Question: I have a DataGridViewTextBoxColumn that holds different types of DataGridViewCells (Combobox, Text & Button).

Here is how I build the datagridview rows:
'''
Public Shared Function BuildDgvRow(ByVal tq As clsTabsQuestion) As DataGridViewRow
Dim Row As New DataGridViewRow
Dim ComboBoxCell As New DataGridViewComboBoxCell
Dim CellBtn As New DataGridViewButtonCell //File Upload
Dim CellTxtQ As New DataGridViewTextBoxCell //Cell question
Dim CellTxt As New DataGridViewTextBoxCell //Cell txt
CellTxtQ = New DataGridViewTextBoxCell
//Build row
With Row
//Add cell that will contain question
.Cells.Add(CellTxtQ)
//Add CheckBox / Button / Text to the other cell that will contain the answer
Select Case tq.sType
Case "YesNo"
ComboBoxCell = New DataGridViewComboBoxCell()
ComboBoxCell.Items.AddRange(New String() {"Yes", "No", "N/A"})
.Cells.Add(ComboBoxCell)
Case "FileUpload"
CellBtn = New DataGridViewButtonCell
.Cells.Add(CellBtn)
Case "Text"
CellTxt = New DataGridViewTextBoxCell
.Cells.Add(CellTxt)
End Select
//Set row values
.SetValues({tq.Title, ""})
.Tag = tq
End With
Return Row
End Function
'''
I cannot seem to get any "Text" property from the DataGridViewButtonCell class. Is there a way to set text on a DataGridViewButtonCell? This is a questionnaire and users are able to create their own. Therefore they have a choice to choose a combobox, text or button as an answer to their question.
Is what I'm trying to do possible?
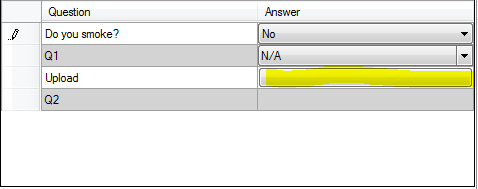
Answer: After further investigation I figured out my problem ... When I tried using the 'CellBtn.Value' I forgot that I was resetting the row value to an empty string. Silly me.
Here's how I solved it (two ways)
## Setting Text using DataGridViewButtonCell.Value
'''
Public Shared Function BuildDgvRow(ByVal tq As clsTabsQuestion) As DataGridViewRow
Dim Row As New DataGridViewRow
Dim ComboBoxCell As New DataGridViewComboBoxCell
Dim CellBtn As New DataGridViewButtonCell //File Upload
Dim CellTxtQ As New DataGridViewTextBoxCell //Cell question
Dim CellTxt As New DataGridViewTextBoxCell //Cell txt
CellTxtQ = New DataGridViewTextBoxCell
//Build row
With Row
//Add cell that will contain question
.Cells.Add(CellTxtQ)
//Add CheckBox / Button / Text to the other cell that will contain the answer
Select Case tq.sType
Case "YesNo"
ComboBoxCell = New DataGridViewComboBoxCell()
ComboBoxCell.Items.AddRange(New String() {"Yes", "No", "N/A"})
.Cells.Add(ComboBoxCell)
Case "FileUpload"
CellBtn = New DataGridViewButtonCell
CellBtn.Value = "ASdasdwd"
.SetValues({tq.Title, CellBtn.Value})
.Cells.Add(CellBtn)
Case "Text"
CellTxt = New DataGridViewTextBoxCell
.Cells.Add(CellTxt)
End Select
//Set values
If tq.sType <> "FileUpload" Then .SetValues({tq.Title, ""})
.Tag = tq
End With
Return Row
End Function
'''
## Setting Text using DataGridViewRow.SetValue
'''
Public Shared Function BuildDgvRow(ByVal tq As clsTabsQuestion) As DataGridViewRow
Dim Row As New DataGridViewRow
Dim ComboBoxCell As New DataGridViewComboBoxCell
Dim CellBtn As New DataGridViewButtonCell //File Upload
Dim CellTxtQ As New DataGridViewTextBoxCell //Cell question
Dim CellTxt As New DataGridViewTextBoxCell //Cell txt
CellTxtQ = New DataGridViewTextBoxCell
//Build row
With Row
//Add cell that will contain question
.Cells.Add(CellTxtQ)
//Add CheckBox / Button / Text to the other cell that will contain the answer
Select Case tq.sType
Case "YesNo"
ComboBoxCell = New DataGridViewComboBoxCell()
ComboBoxCell.Items.AddRange(New String() {"Yes", "No", "N/A"})
.Cells.Add(ComboBoxCell)
Case "FileUpload"
CellBtn = New DataGridViewButtonCell
.Cells.Add(CellBtn)
Case "Text"
CellTxt = New DataGridViewTextBoxCell
.Cells.Add(CellTxt)
End Select
//Set values
If tq.sType = "FileUpload" Then .SetValues({tq.Title, "Upload"}) Else .SetValues({tq.Title, ""})
.Tag = tq
End With
Return Row
End Function
'''